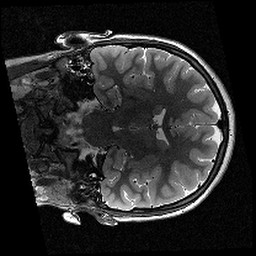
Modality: T2w
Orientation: coronal
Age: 10
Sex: female
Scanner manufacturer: siemens
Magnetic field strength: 3 T
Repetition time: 9.23 s
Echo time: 0.067 s